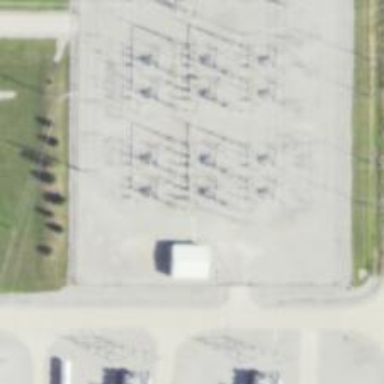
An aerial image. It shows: Switch used for power control.